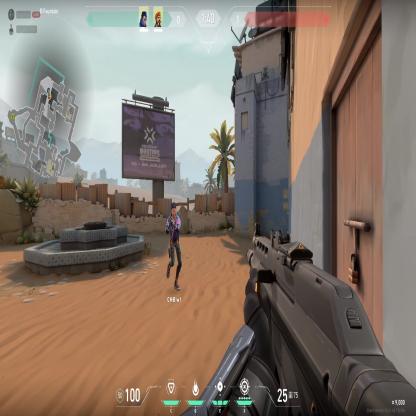
Label: teammate